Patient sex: F
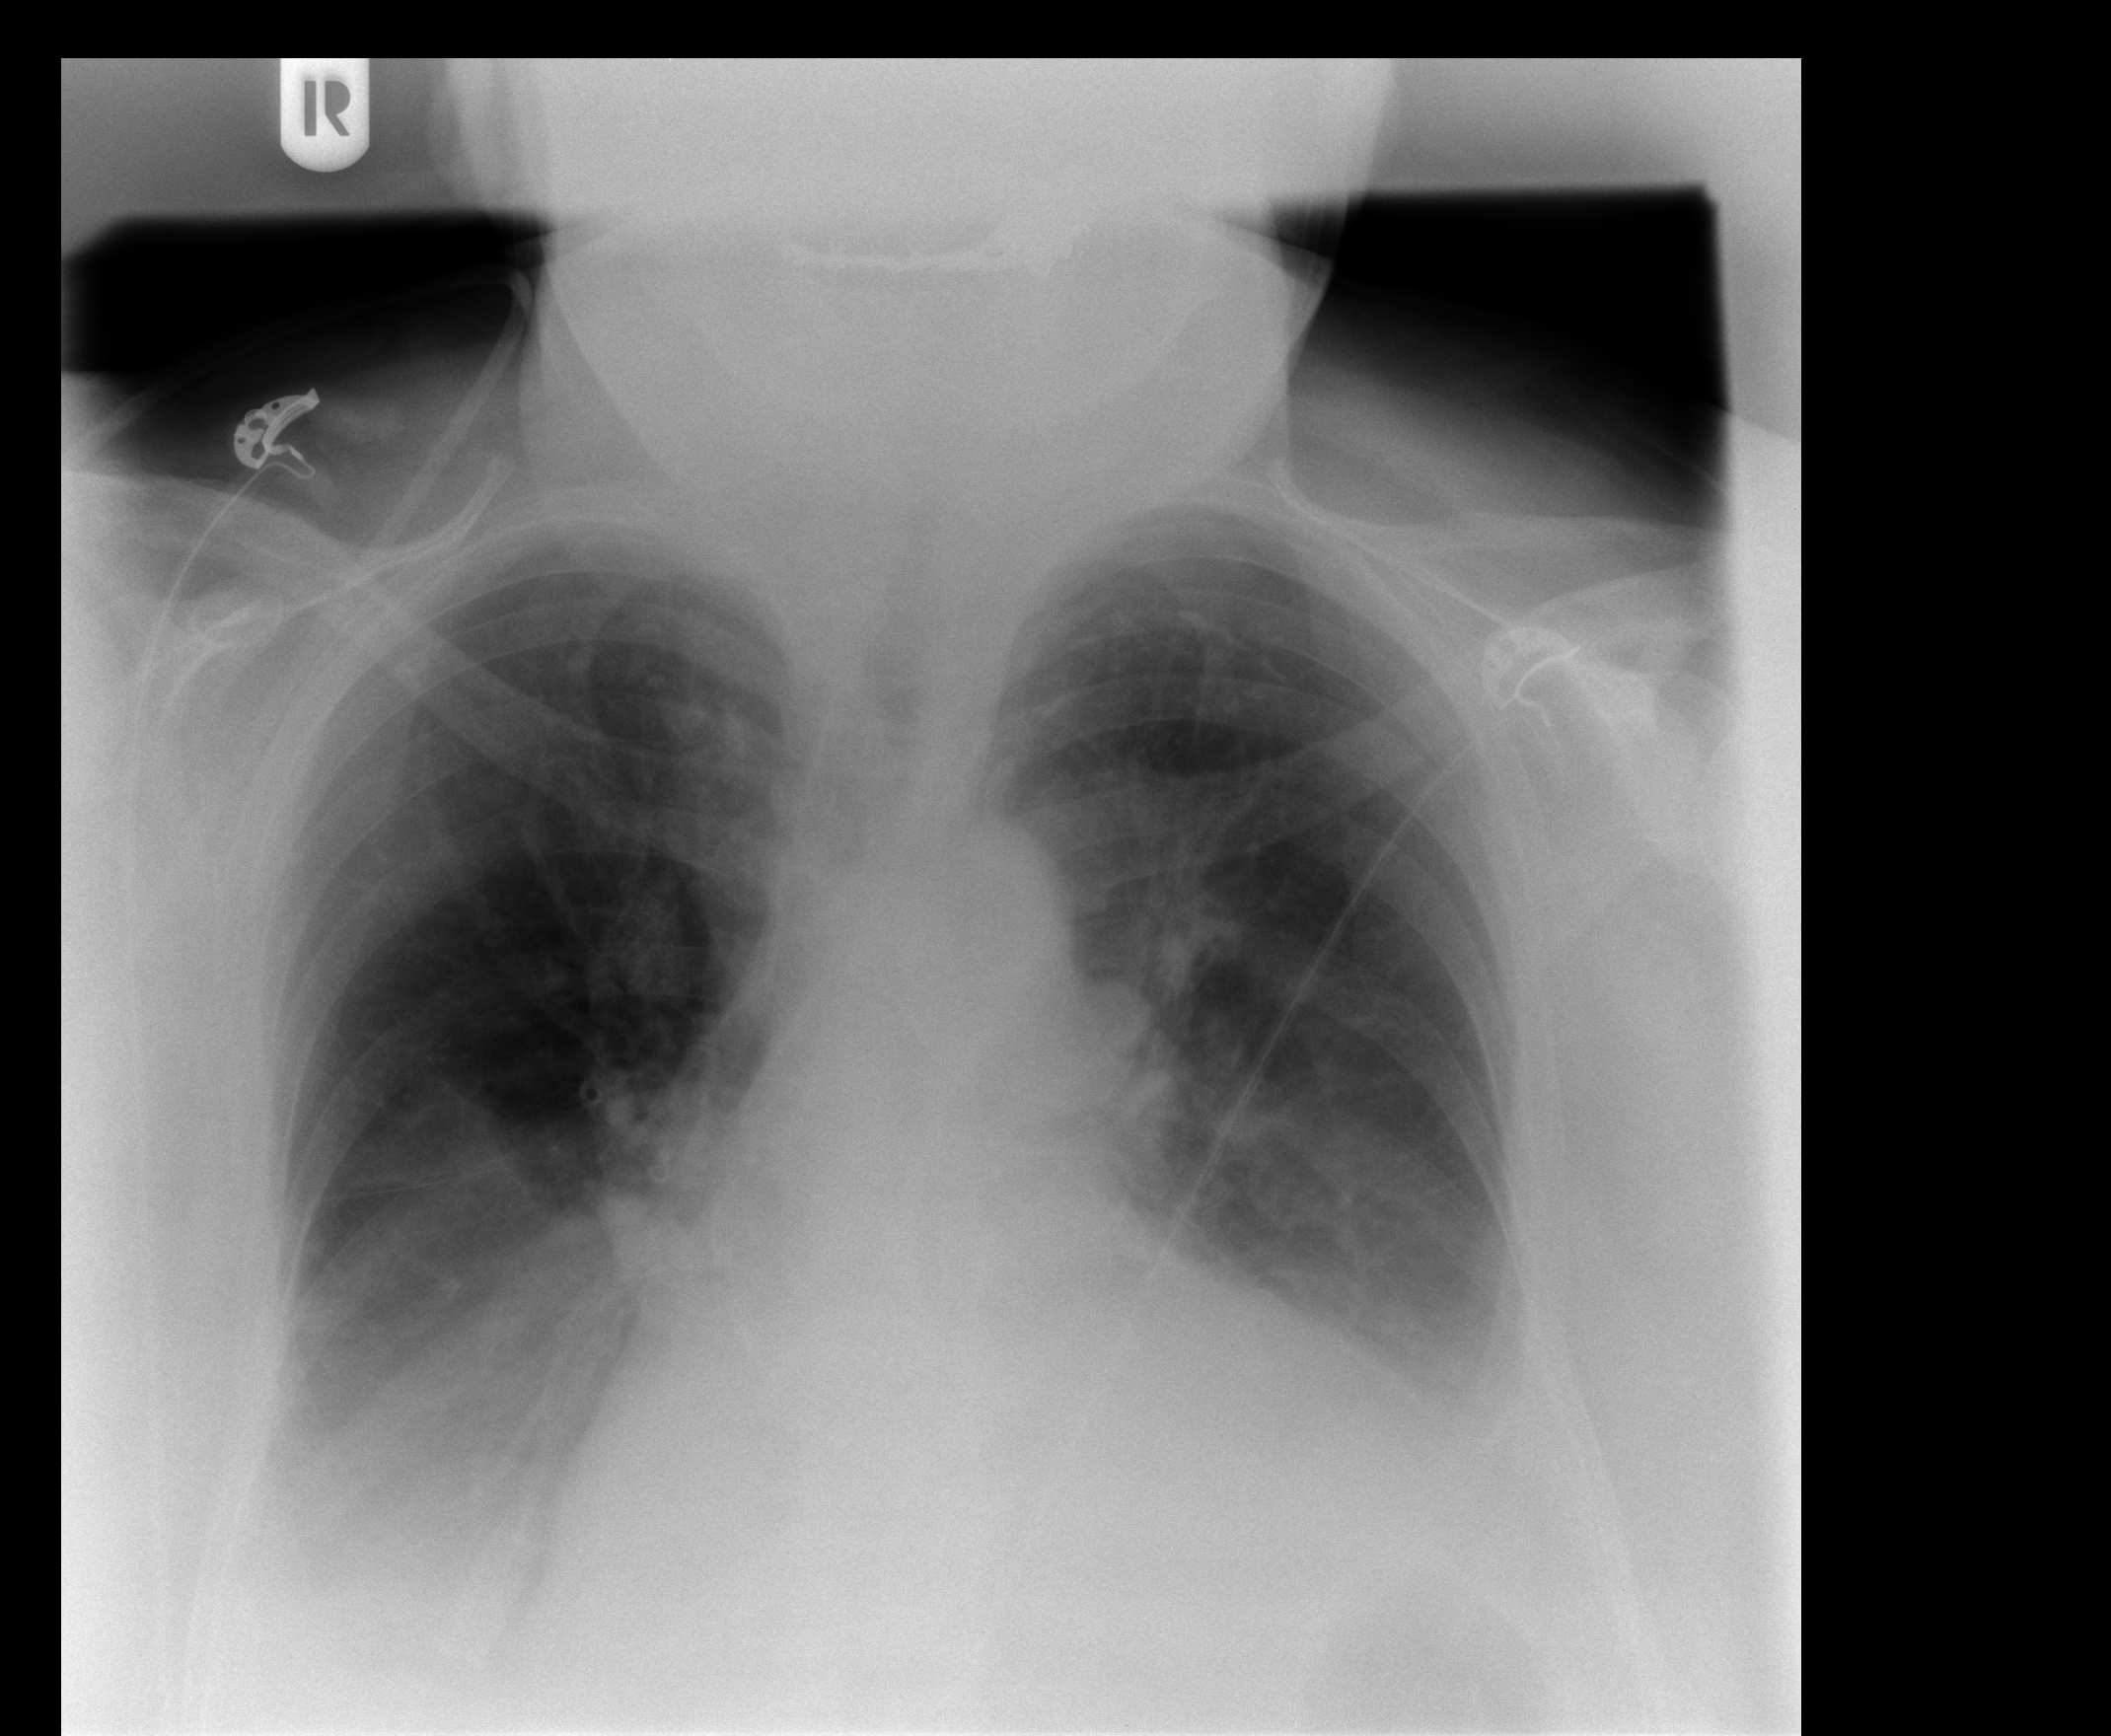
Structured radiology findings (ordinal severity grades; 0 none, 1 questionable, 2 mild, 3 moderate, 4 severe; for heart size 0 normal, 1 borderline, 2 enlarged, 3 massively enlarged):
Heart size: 2
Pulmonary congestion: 2
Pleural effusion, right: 3
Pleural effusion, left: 2
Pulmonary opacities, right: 0
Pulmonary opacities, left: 0
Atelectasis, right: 2
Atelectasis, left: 2